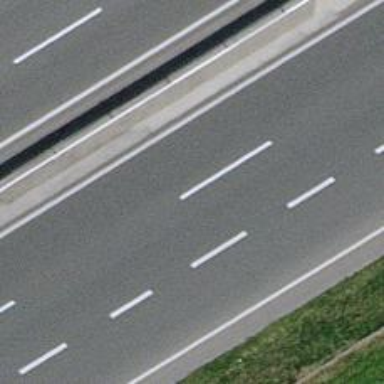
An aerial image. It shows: Motorway.